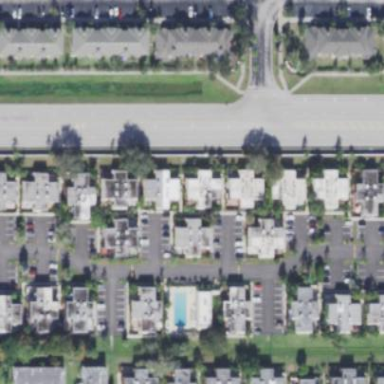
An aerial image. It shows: Residential area with apartments.